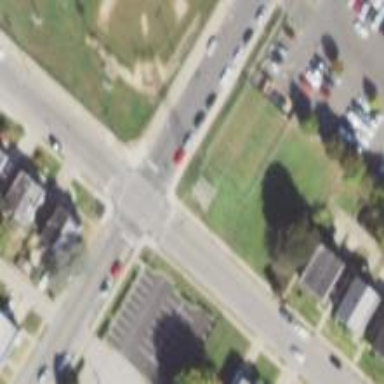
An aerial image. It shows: Marked crossing on footway.